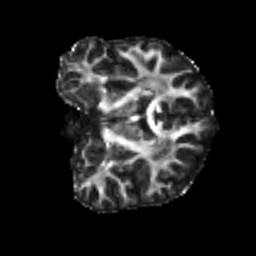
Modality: FA
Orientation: coronal
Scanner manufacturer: siemens
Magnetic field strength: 3 T
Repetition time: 4 s
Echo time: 0.0594 s